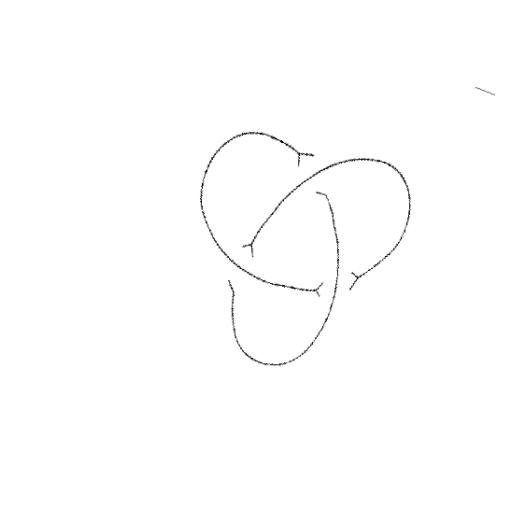
Crossing number: 3